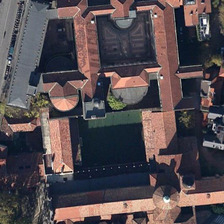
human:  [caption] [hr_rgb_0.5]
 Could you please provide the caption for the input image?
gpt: the church is surrounded by dark green trees .

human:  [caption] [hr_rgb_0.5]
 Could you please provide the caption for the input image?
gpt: many cars packed at the gate of the church .

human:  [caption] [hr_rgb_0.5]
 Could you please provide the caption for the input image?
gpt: a red church is near several green trees and a road with some cars .

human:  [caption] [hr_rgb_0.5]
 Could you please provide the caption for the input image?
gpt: a red church is near several green trees and a road with some cars .

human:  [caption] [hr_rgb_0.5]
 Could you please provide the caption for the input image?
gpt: the church is surrounded by dark green trees .